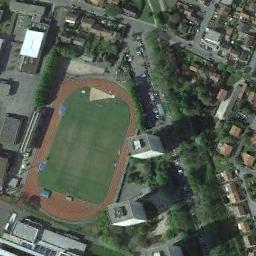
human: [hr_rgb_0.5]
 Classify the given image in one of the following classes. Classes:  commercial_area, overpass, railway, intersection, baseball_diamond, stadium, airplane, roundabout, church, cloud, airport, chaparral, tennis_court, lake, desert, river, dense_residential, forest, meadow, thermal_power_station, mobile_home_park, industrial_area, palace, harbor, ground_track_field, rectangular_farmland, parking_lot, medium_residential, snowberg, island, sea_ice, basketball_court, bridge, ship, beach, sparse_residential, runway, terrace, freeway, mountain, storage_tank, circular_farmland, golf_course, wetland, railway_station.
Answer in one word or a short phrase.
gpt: ground_track_field